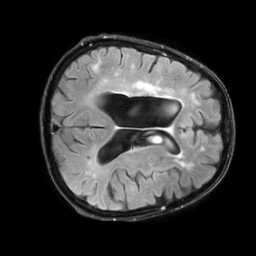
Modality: FLAIR
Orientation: axial
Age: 80
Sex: female
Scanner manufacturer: siemens
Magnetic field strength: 3 T
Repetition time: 9 s
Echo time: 0.099 s